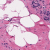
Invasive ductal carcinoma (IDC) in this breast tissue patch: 0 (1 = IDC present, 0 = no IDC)